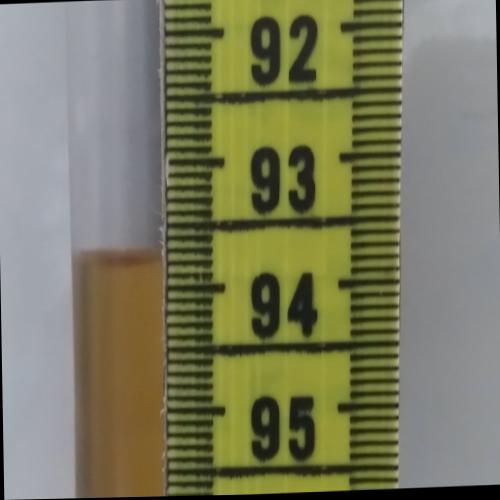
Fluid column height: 93.8 cm